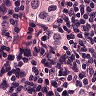
Metastatic tissue present: yes